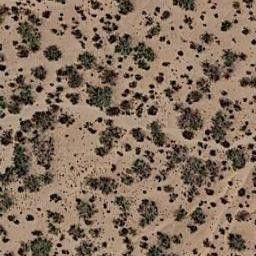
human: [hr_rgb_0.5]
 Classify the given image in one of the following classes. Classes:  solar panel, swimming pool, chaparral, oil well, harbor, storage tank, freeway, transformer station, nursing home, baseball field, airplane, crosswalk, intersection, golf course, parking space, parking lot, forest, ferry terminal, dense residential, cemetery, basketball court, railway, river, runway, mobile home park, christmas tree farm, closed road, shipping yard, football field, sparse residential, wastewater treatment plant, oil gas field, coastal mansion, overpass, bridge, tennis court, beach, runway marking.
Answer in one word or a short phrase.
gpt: chaparral